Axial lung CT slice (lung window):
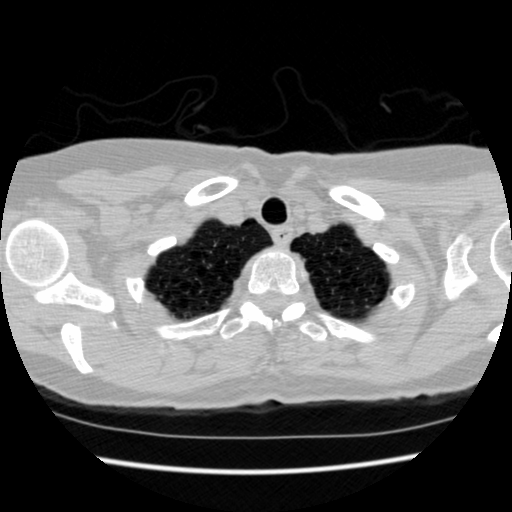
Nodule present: no